Interaction volume radius: 5 \u00c5
Interaction volume height: 25 \u00c5
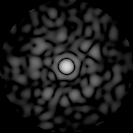
Disorder parameter: 0.8231